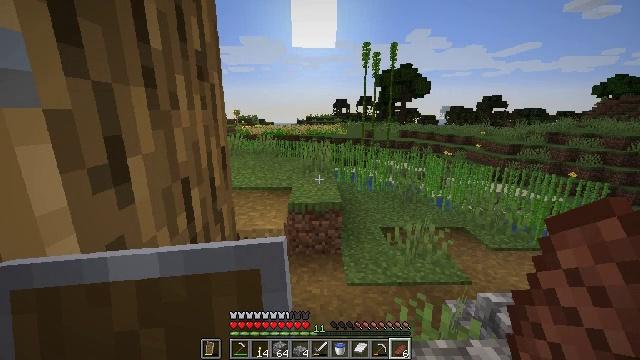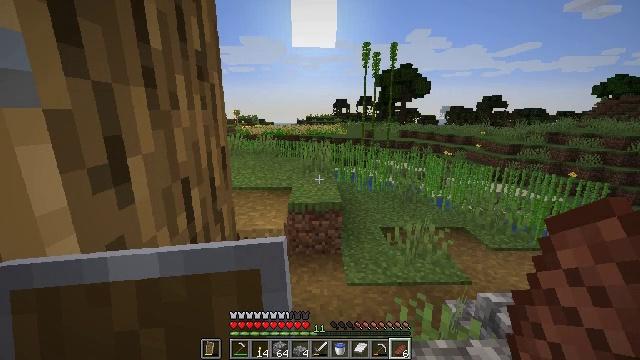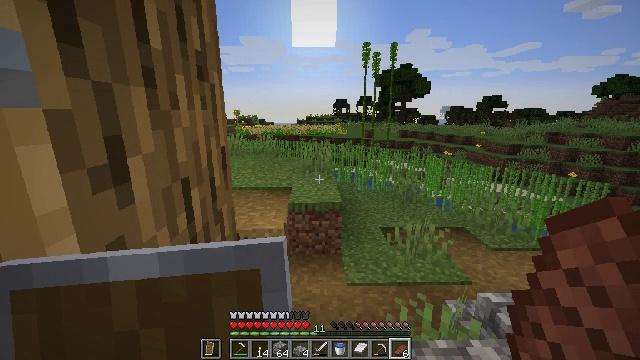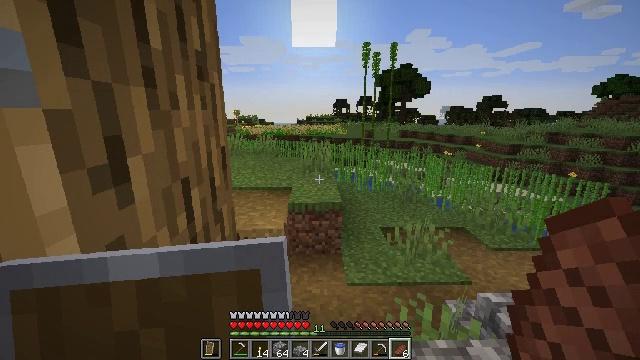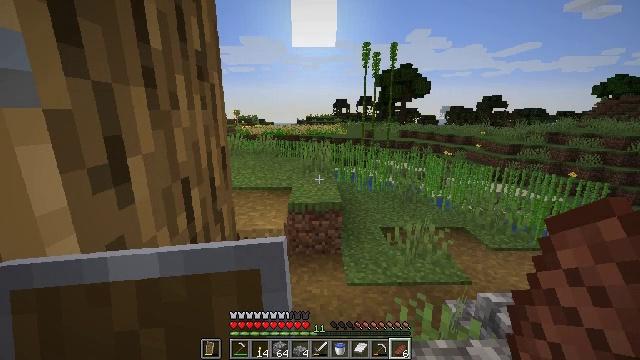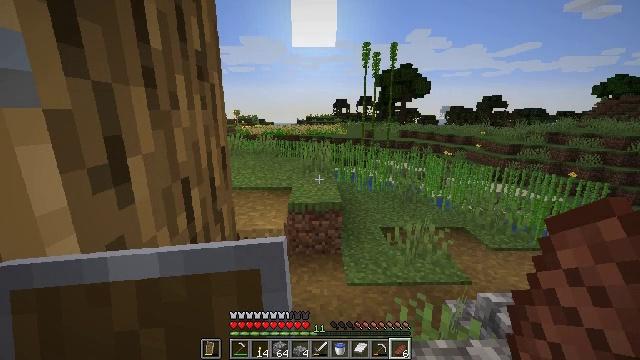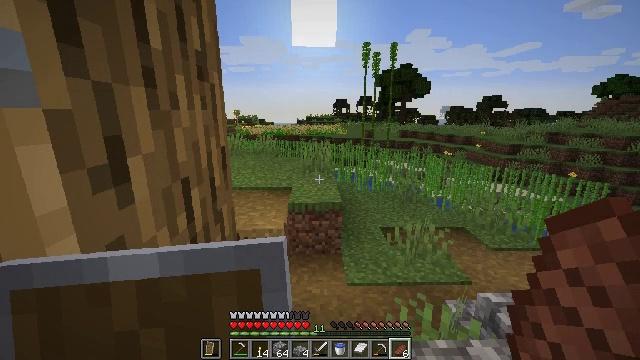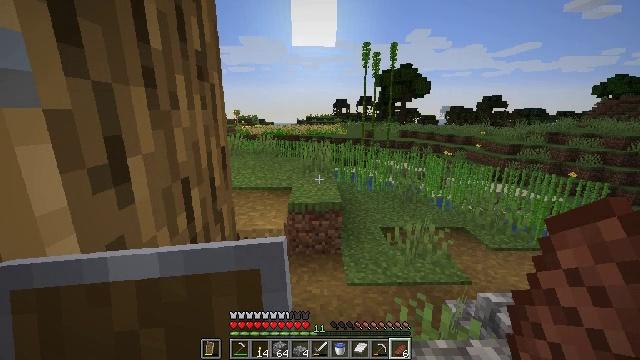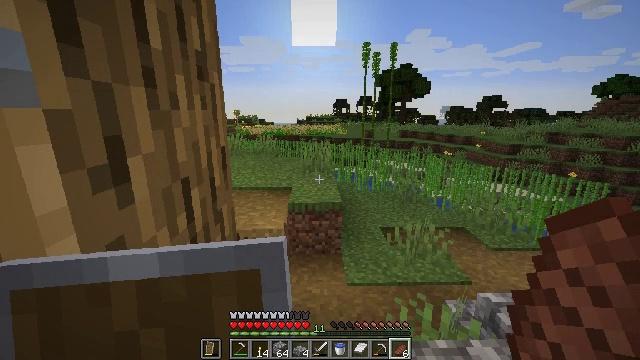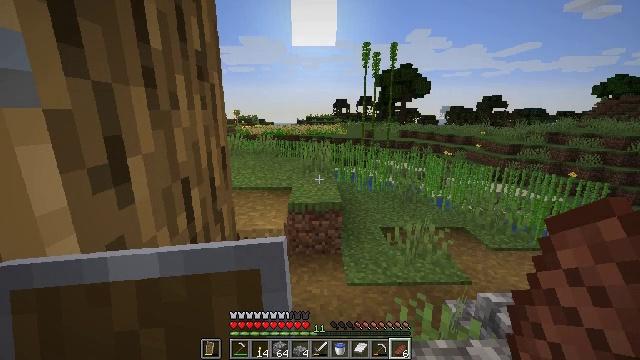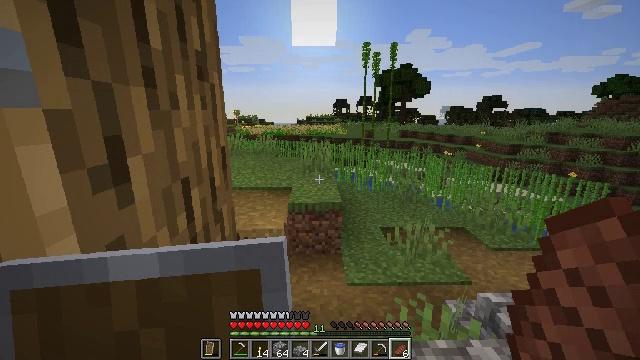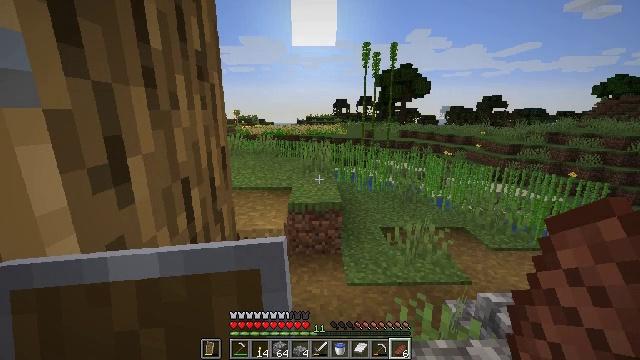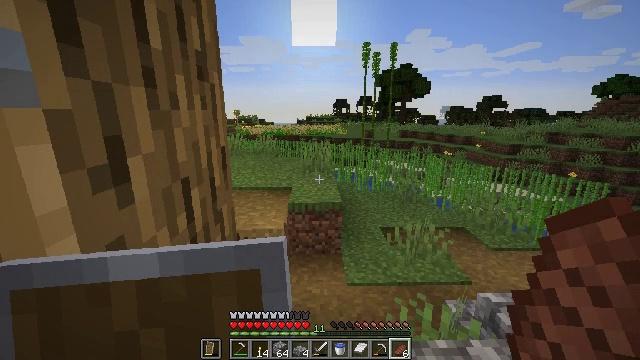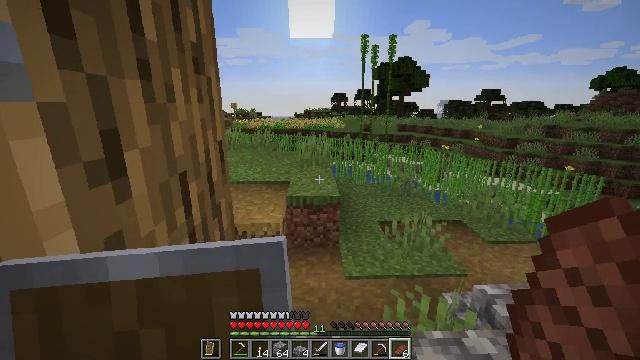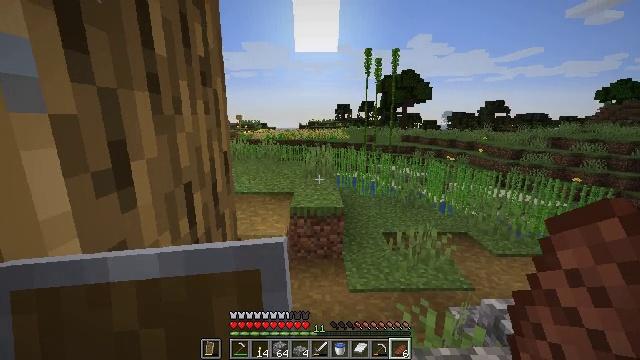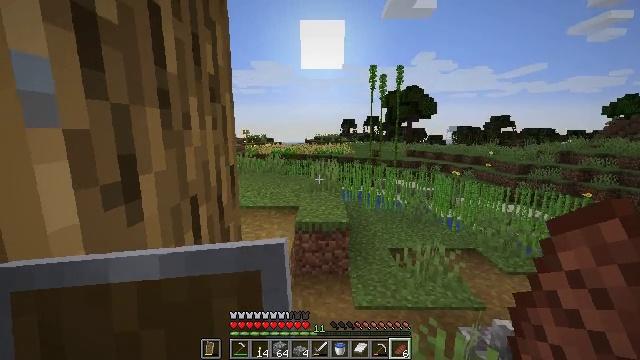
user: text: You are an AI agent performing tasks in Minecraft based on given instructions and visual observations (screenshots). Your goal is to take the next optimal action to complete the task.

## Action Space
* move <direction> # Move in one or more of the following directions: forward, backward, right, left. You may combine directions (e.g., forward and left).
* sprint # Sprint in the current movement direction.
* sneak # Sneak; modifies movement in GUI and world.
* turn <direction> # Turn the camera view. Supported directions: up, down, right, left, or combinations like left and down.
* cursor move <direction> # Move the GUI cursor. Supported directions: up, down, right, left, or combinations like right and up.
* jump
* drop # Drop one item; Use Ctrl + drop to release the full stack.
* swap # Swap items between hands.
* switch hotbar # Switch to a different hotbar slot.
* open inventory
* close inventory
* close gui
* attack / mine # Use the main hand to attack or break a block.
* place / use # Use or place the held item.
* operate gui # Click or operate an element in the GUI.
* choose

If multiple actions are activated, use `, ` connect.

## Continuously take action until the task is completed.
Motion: motion action
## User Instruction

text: Attack the farmland to gather it.
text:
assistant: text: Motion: no_op
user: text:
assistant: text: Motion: no_op
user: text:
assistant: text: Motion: no_op
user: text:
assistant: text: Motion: no_op
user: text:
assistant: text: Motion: no_op
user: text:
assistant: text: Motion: no_op
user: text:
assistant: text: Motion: no_op
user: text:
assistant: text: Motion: no_op
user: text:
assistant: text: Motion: no_op
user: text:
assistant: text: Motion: no_op
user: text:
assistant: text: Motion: no_op
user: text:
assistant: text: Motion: no_op
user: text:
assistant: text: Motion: turn down
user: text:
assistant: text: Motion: turn up
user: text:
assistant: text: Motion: turn left and up
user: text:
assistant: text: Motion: no_op
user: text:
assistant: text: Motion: no_op
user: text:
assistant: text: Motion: turn right
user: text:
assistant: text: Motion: turn right
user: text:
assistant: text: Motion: turn right
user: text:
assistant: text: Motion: turn right
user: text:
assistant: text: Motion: turn right
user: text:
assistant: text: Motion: turn right
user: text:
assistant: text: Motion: no_op
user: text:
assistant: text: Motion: no_op
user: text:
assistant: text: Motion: no_op
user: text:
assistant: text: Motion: no_op
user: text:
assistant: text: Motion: no_op
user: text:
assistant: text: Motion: no_op
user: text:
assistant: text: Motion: no_op